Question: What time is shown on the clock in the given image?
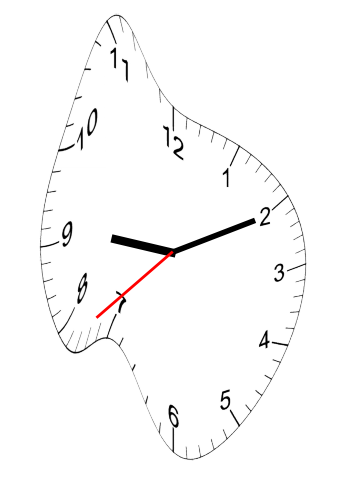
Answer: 09:10:38